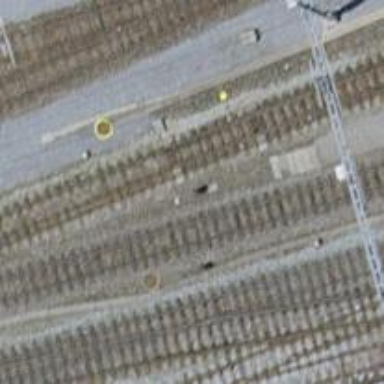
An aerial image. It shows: Railway switch.